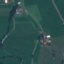
Land use / land cover: Pasture